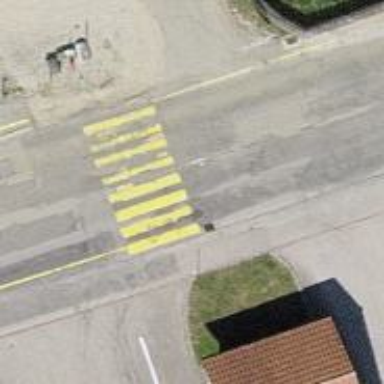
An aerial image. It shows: Bus stop with platform for public transport.